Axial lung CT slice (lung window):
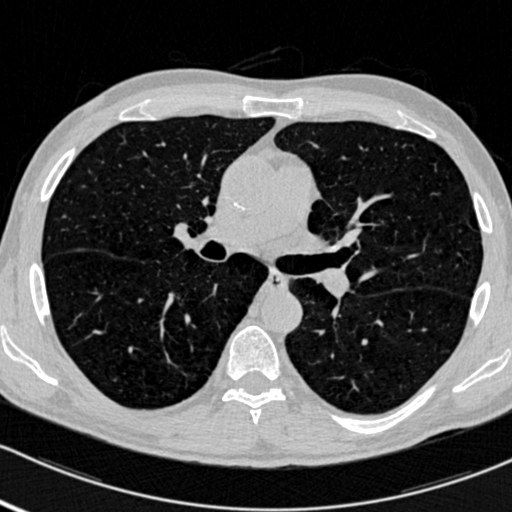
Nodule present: no